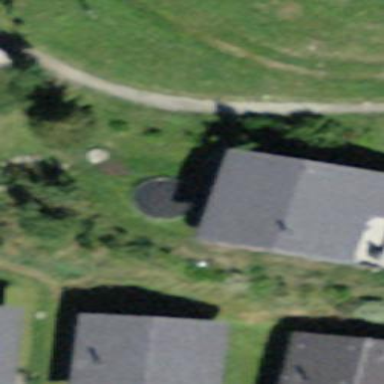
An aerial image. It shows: Simple house.